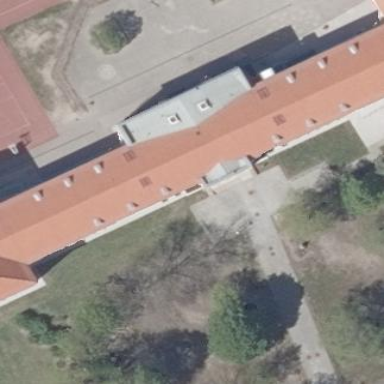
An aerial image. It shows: School building.